Question: So I just cloned my repository, which I created on my other PC, and it appears the .NET Framework was set to 4.5.2. I have 4.6.2 on this current PC, and I get the following error when I try to launch the project:

I have tried to install 4.5.2, but it says I already have it installed, or another, newer installation is already installed.
If I edit my Project.csproj file and change 'TargetFrameworkVersion' from 'v4.5.2' to 'v4.6.2' I get the same error. If I change it to 4.5 (which is appears I have on my PC as well), I get a lot of reference errors in my project, which I have to manually go edit. Some of them appears not to work with 4.5, as they were introduced in 4.5.2, so that's definitely not an option.
What on earth do I do?
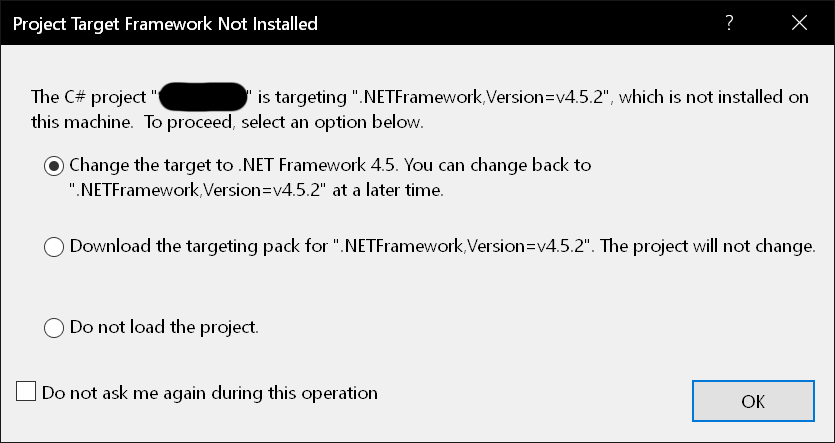
Answer: You of course can have the runtime installed already, but Visual Studio is asking for the Developer Pack,
<URL>
If you don't know that, now you should.